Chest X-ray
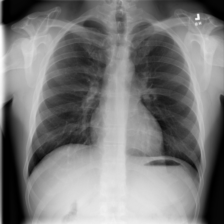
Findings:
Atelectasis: negative
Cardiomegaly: negative
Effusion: negative
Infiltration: negative
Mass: negative
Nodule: negative
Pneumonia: negative
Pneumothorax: negative
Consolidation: negative
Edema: negative
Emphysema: negative
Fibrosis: negative
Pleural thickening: negative
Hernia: negative